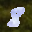
Label: 8